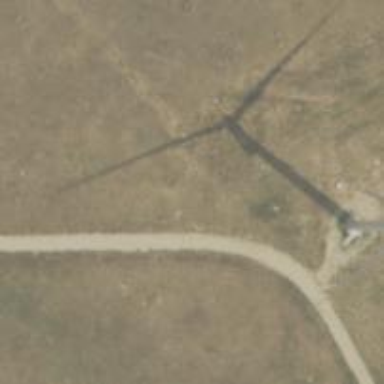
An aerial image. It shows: Road designated for service vehicles specifically for accessing wind farm.